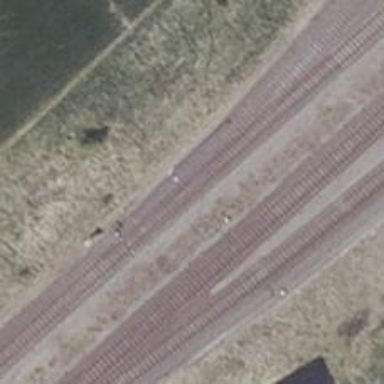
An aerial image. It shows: Railway switch.